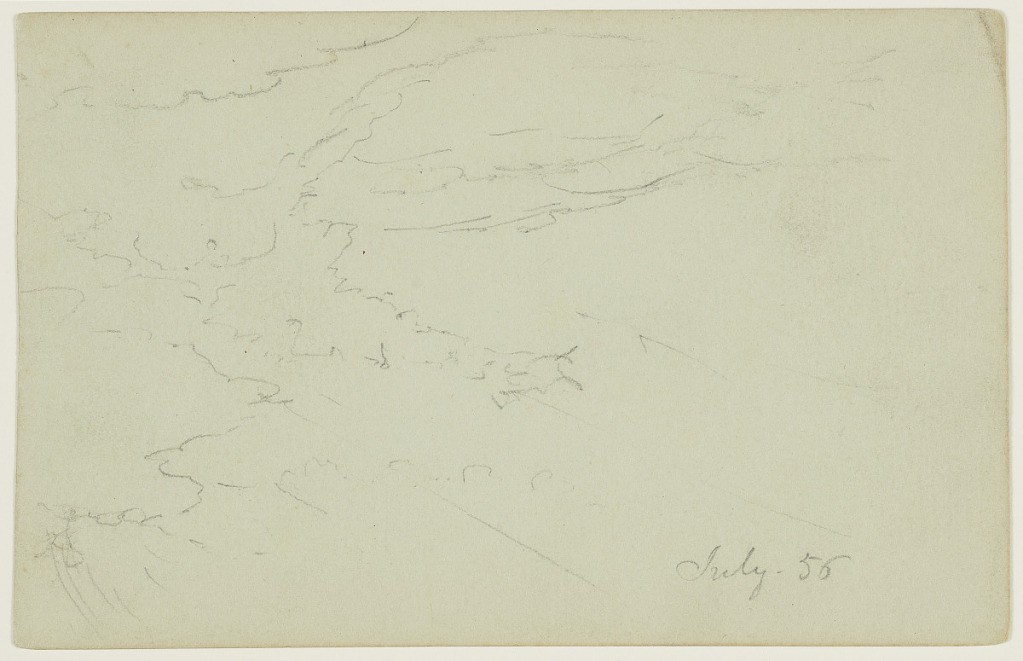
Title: Backlit Clouds
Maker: Frederic Edwin Church, American, 1826–1900
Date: July 1856
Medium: Graphite on gray-green wove paper; verso: graphite
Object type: Drawing
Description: Atmosphere sketch showing a view of backlit clouds and sun beams, somewhere over upstate New York, Vermont, New Hampshire, or Maine. Inclining toward the left half of the composition, a group of loosely-rendered clouds are puffy and layered, while sun rays emanate from behind them and streak across the sky at lower center and lower left.

Verso: Incomplete atmosphere sketch showing faint outlines of puffy clouds at center right.